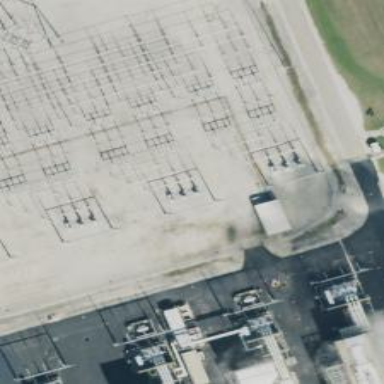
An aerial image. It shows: Switch for power supply.